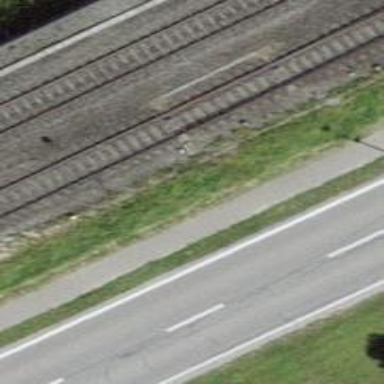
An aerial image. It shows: Railway switch.